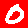
Digit: 0